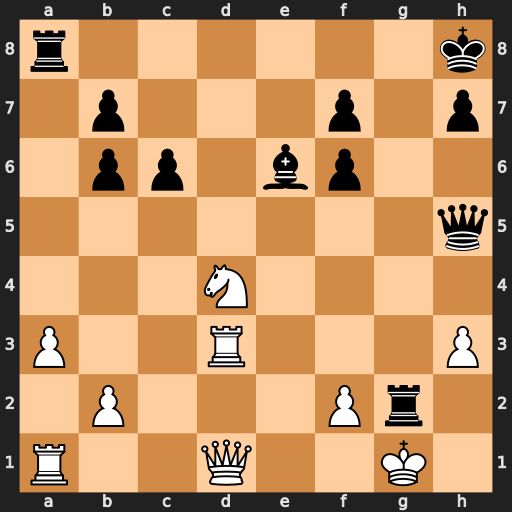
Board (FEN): r6k/1p3p1p/1pp1bp2/7q/3N4/P2R3P/1P3Pr1/R2Q2K1
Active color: w
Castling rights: -
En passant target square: -
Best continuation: Kxg2 Rg8+ Kh2